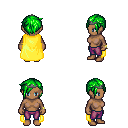
a pixel art fantasy rpg character, female body template, human, dark skin, yellow cape, magenta pants, green pixie cut hairstyle, iron tiara, bracelets, four views (front, back, left, right), 2x2 character sprite sheet, small pixel art, hard edges, no anti-aliasing